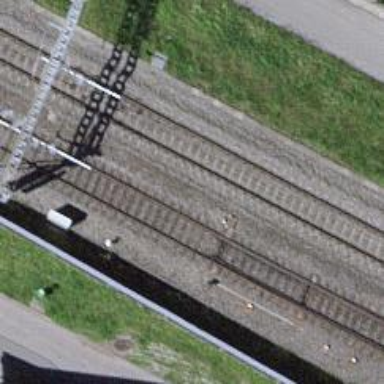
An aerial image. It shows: Single railway track with electrification through contact line.